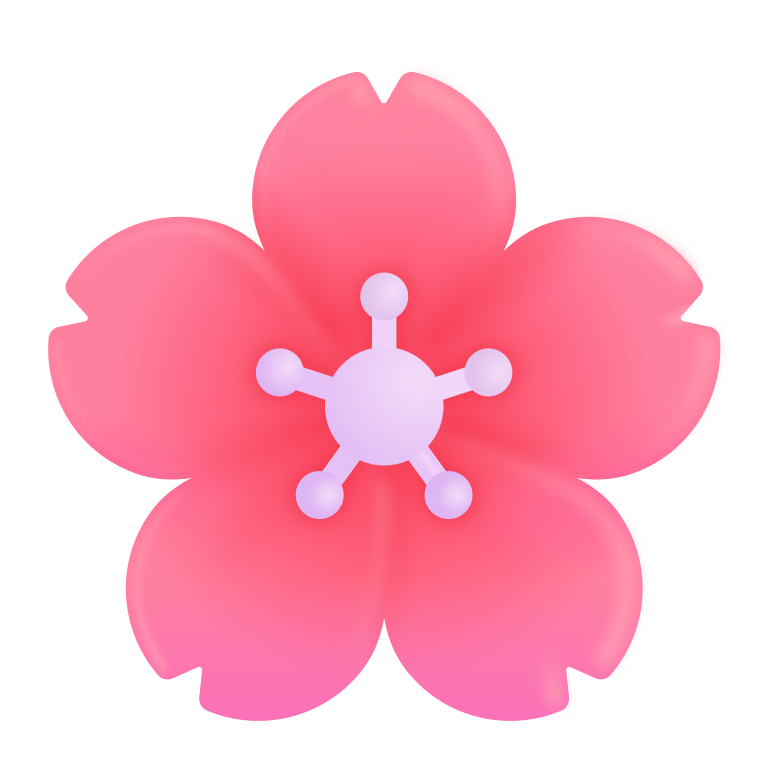
cherry blossom color